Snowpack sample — Snodgrass Mountain, Crested Butte, Colorado (2/4/25, 12:06 PM MST)
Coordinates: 38.923, -106.968
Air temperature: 35 °F
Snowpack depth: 80 cm
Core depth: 10 cm
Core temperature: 32 °F
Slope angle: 14°, slope face: 78°
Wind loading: low
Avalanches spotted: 0
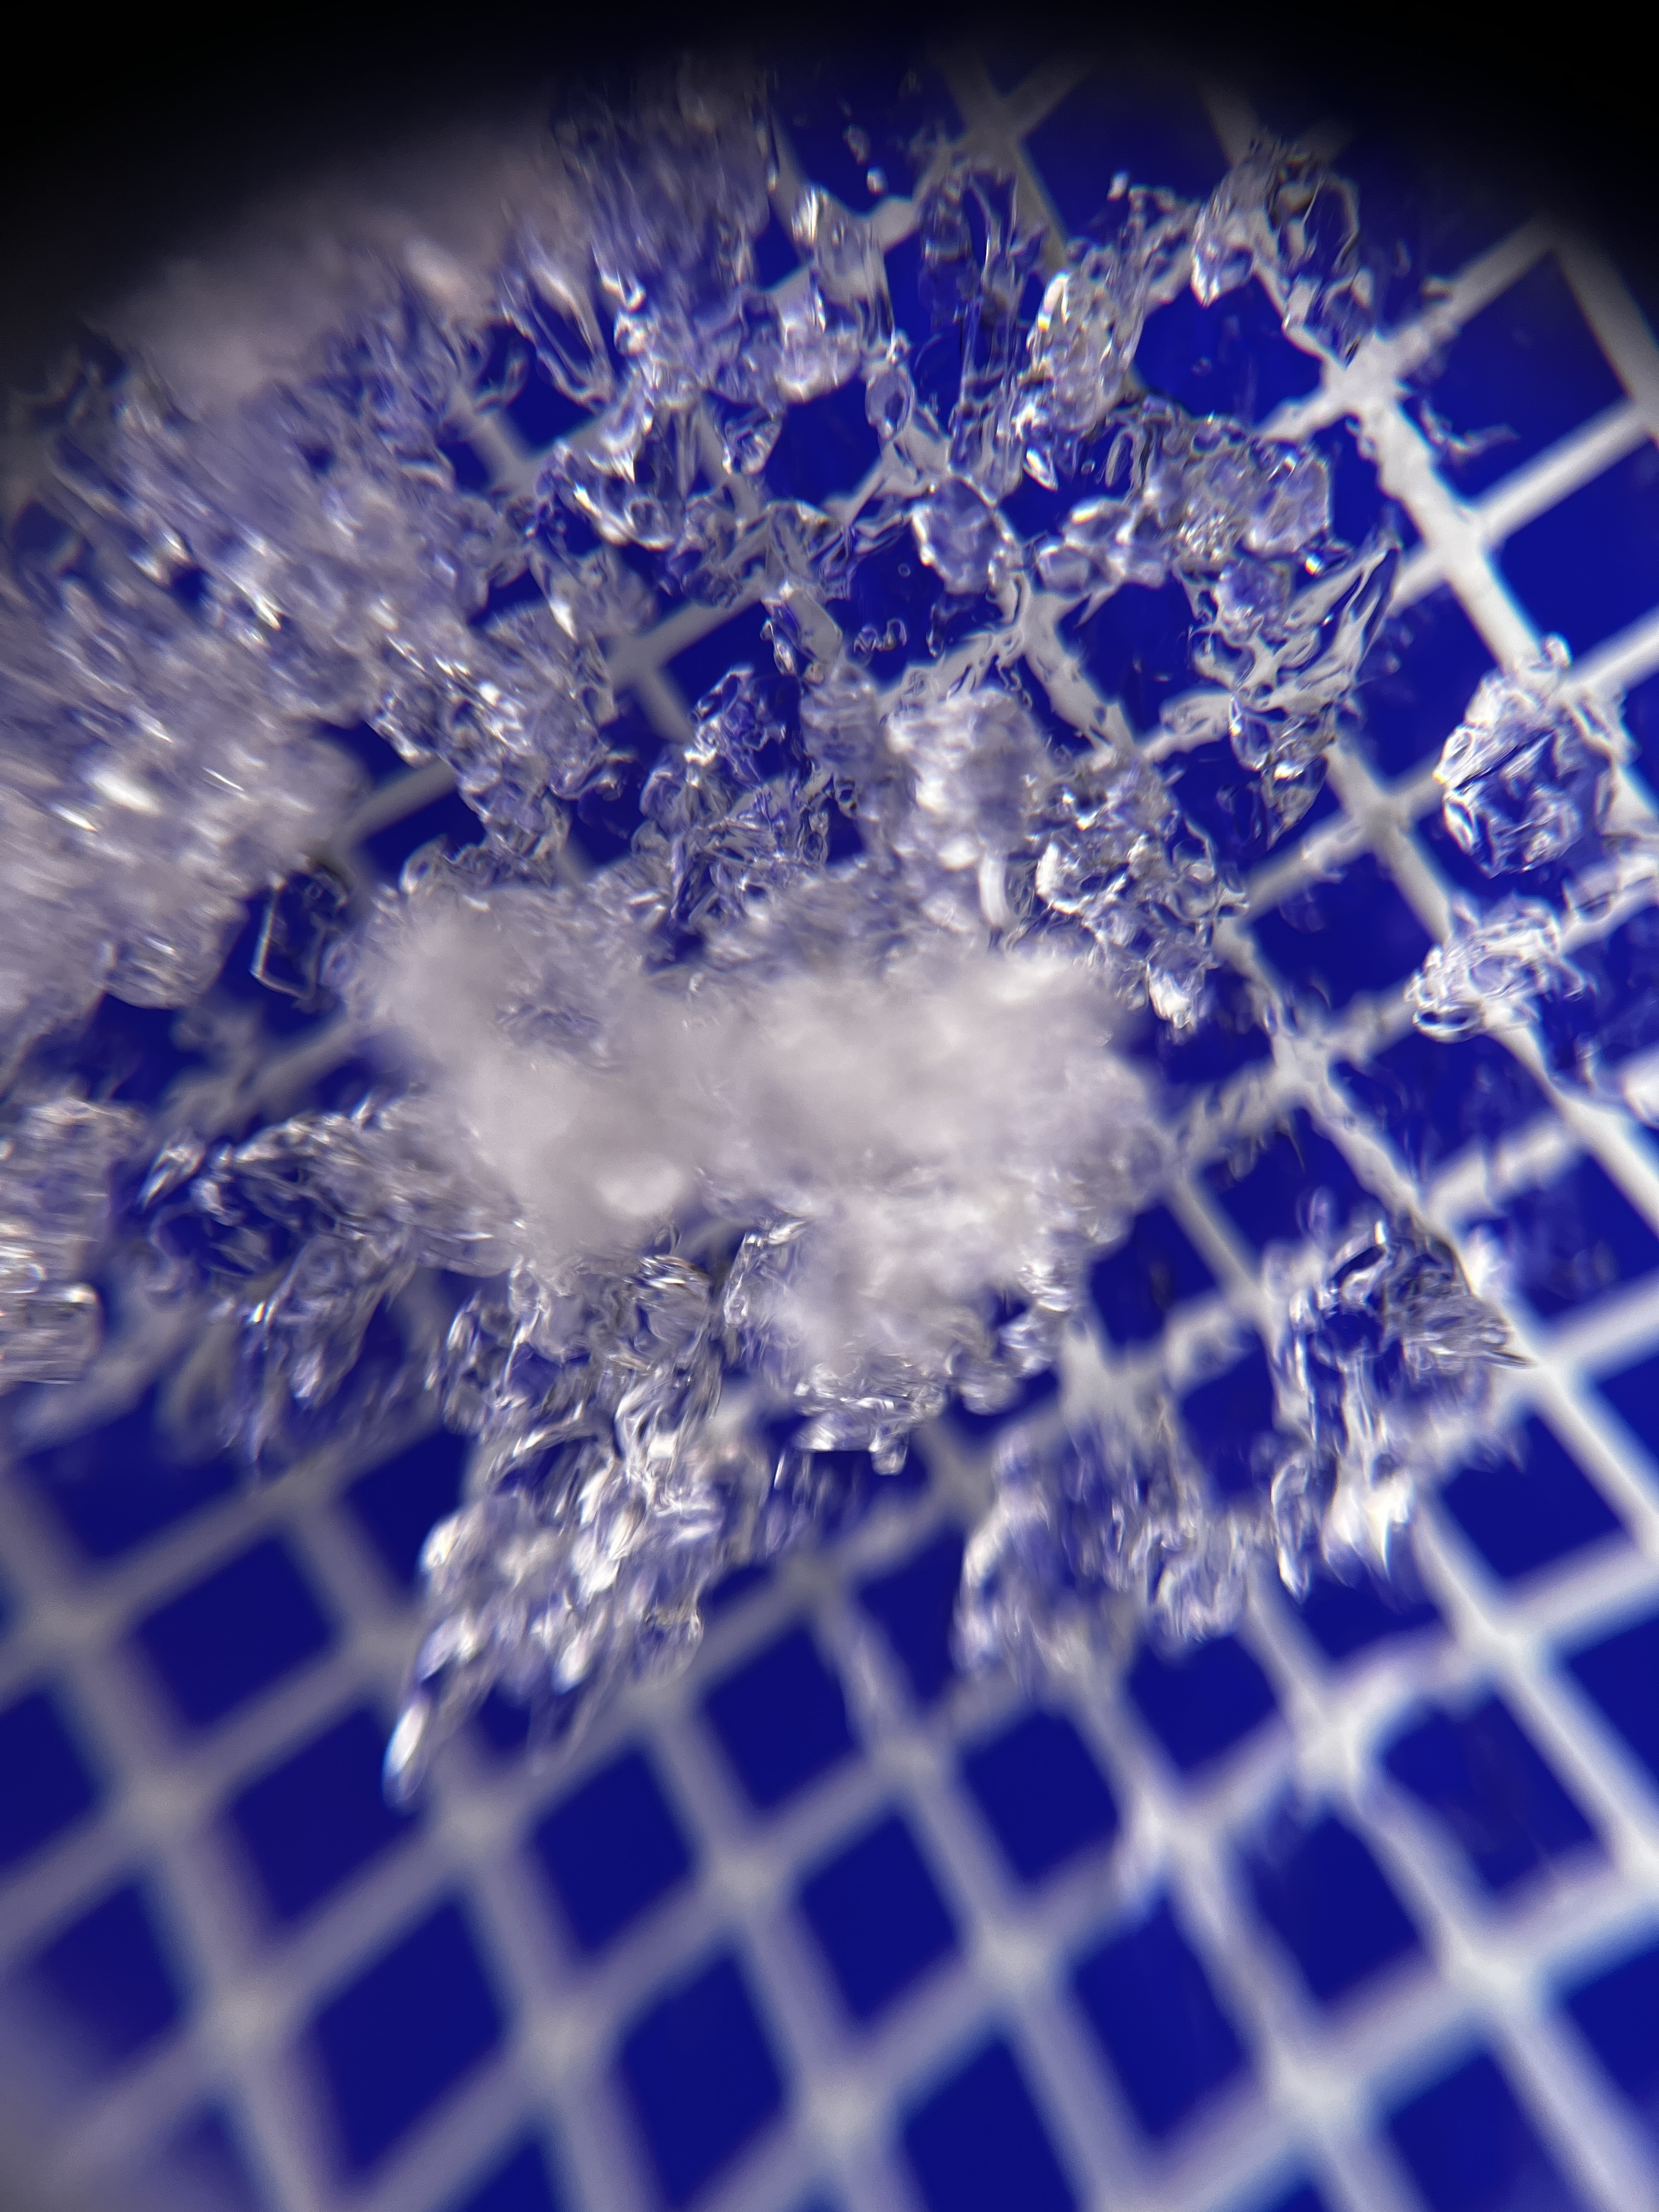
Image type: magnified_profile
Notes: No avalanches nearby, unusually warm weather for the last month reported by residents, Collected 25 yards from treeline